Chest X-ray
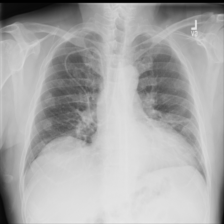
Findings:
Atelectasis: negative
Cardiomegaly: negative
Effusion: negative
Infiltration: negative
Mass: negative
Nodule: negative
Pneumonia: negative
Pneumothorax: negative
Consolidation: negative
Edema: negative
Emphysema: negative
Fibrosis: negative
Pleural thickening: negative
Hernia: negative